Question: I'm trying to get the feed dialog to work for sharing with facebook. I had it all working before with the old, deprecated API and SDK, but have just moved to using the current iPhone SDK and am trying an example <URL>;
I keep getting the error, "Error with publishing" "There was a problem generating the Feed story from the provided data" and I cannot see what I'm doing wrong. Note that I have taken out the message parameter as it was deprecated in July, but I get the same problem whether or not that parameter is present.
'''
Facebook *facebook = [[Facebook alloc] initWithAppId:kFacebookAppId andDelegate:self];
NSMutableDictionary* params = [NSMutableDictionary dictionaryWithObjectsAndKeys:
kFacebookAppId, @"app_id",
@"https://developers.facebook.com/docs/reference/dialogs/", @"link",
@"http://fbrell.com/f8.jpg", @"picture",
@"Facebook Dialogs", @"name",
@"Reference Documentation", @"caption",
@"Using Dialogs to interact with users.", @"description",
nil];
[facebook dialog:@"feed" andParams:params andDelegate:self];
'''
Can anyone see what I might be doing wrong?
Thanks!

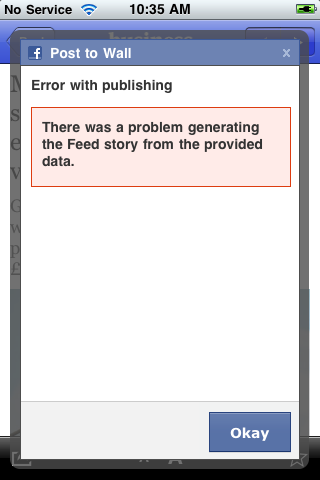
Answer: I don't think you are doing something wrong.
Just experienced the same problem with with my working app.
Most likely an issue on the side of facebook